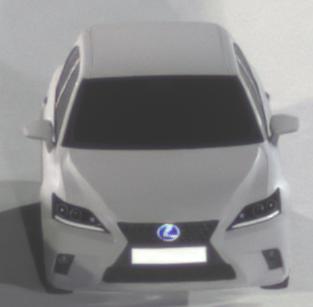
Make: Lexus
Model: CT 200h
Detailed model: CT (A10)
Model produced from: 2014/03
Model produced until: 2017/10
Doors: 5
Color: gray
Road condition: dry road
Daytime: night
Contrast: high contrast